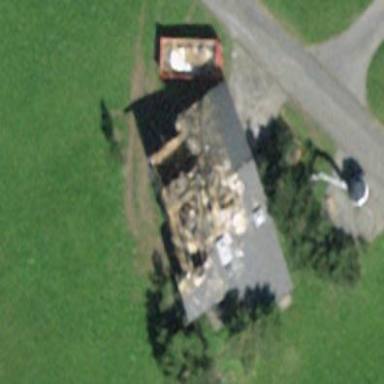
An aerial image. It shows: Detached building.